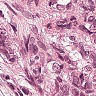
Metastatic tissue present: yes